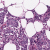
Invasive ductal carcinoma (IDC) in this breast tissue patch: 1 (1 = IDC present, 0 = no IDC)